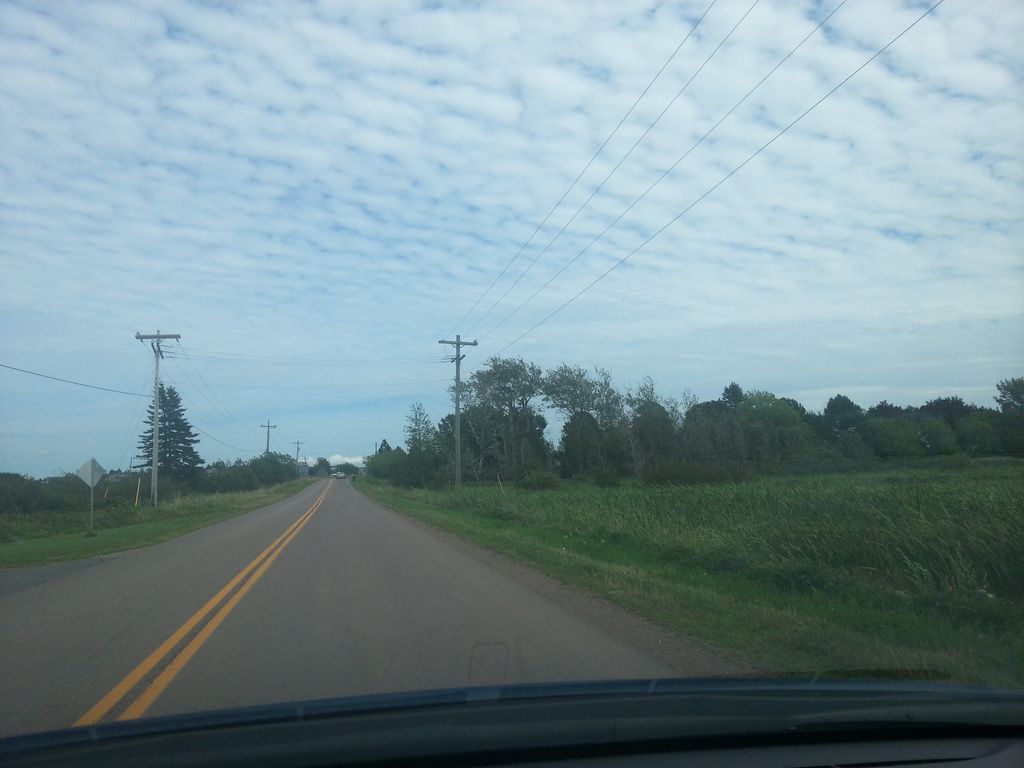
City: charlottetown